Aerial crown-view tile of a tropical tree (Barro Colorado Island, Panama), acquired 20240716:
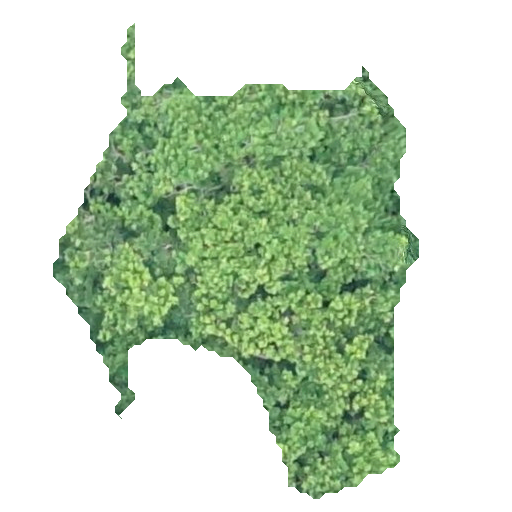
Species: Anacardium excelsum
GBIF accepted scientific name: Anacardium excelsum
Crown area: 155.327 m²